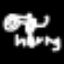
Label: hourglass